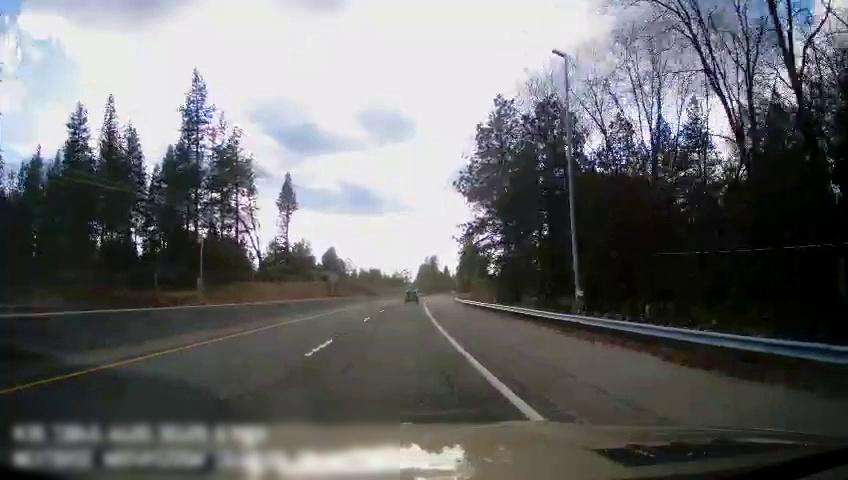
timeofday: Day
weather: Cloudy
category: Drivable Space
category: Vehicles | SUV
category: Lanes | Alternate Lane
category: Lanes | Current Lane
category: Lanes | Alternate Lane